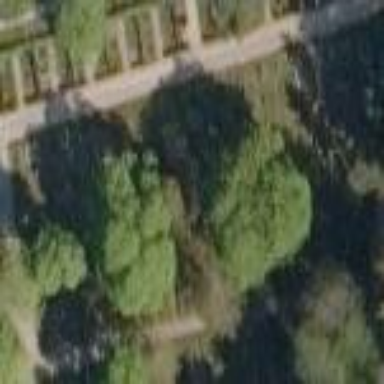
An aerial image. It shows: Sector in the cemetery.